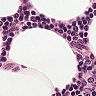
Metastatic tissue present: no